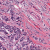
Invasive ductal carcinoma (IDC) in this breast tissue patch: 1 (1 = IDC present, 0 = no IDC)